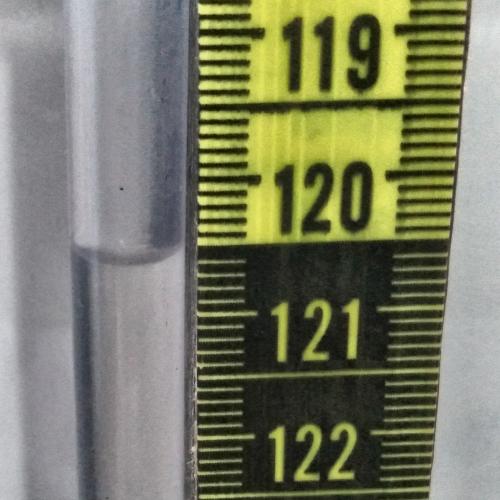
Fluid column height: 120.6 cm